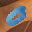
Label: 0